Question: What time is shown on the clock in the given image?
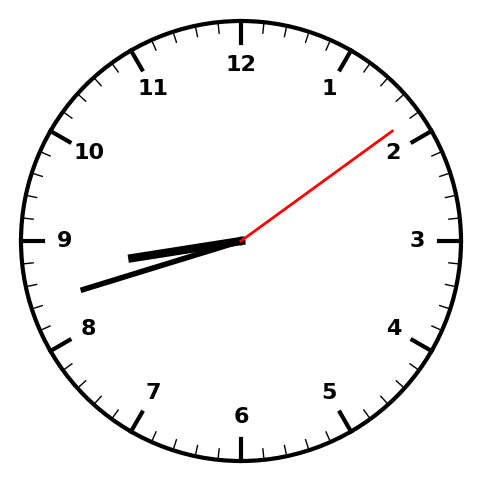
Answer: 08:42:09